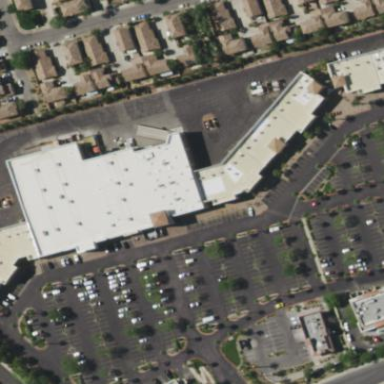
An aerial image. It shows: Retail area.